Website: apple
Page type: customer-info-address
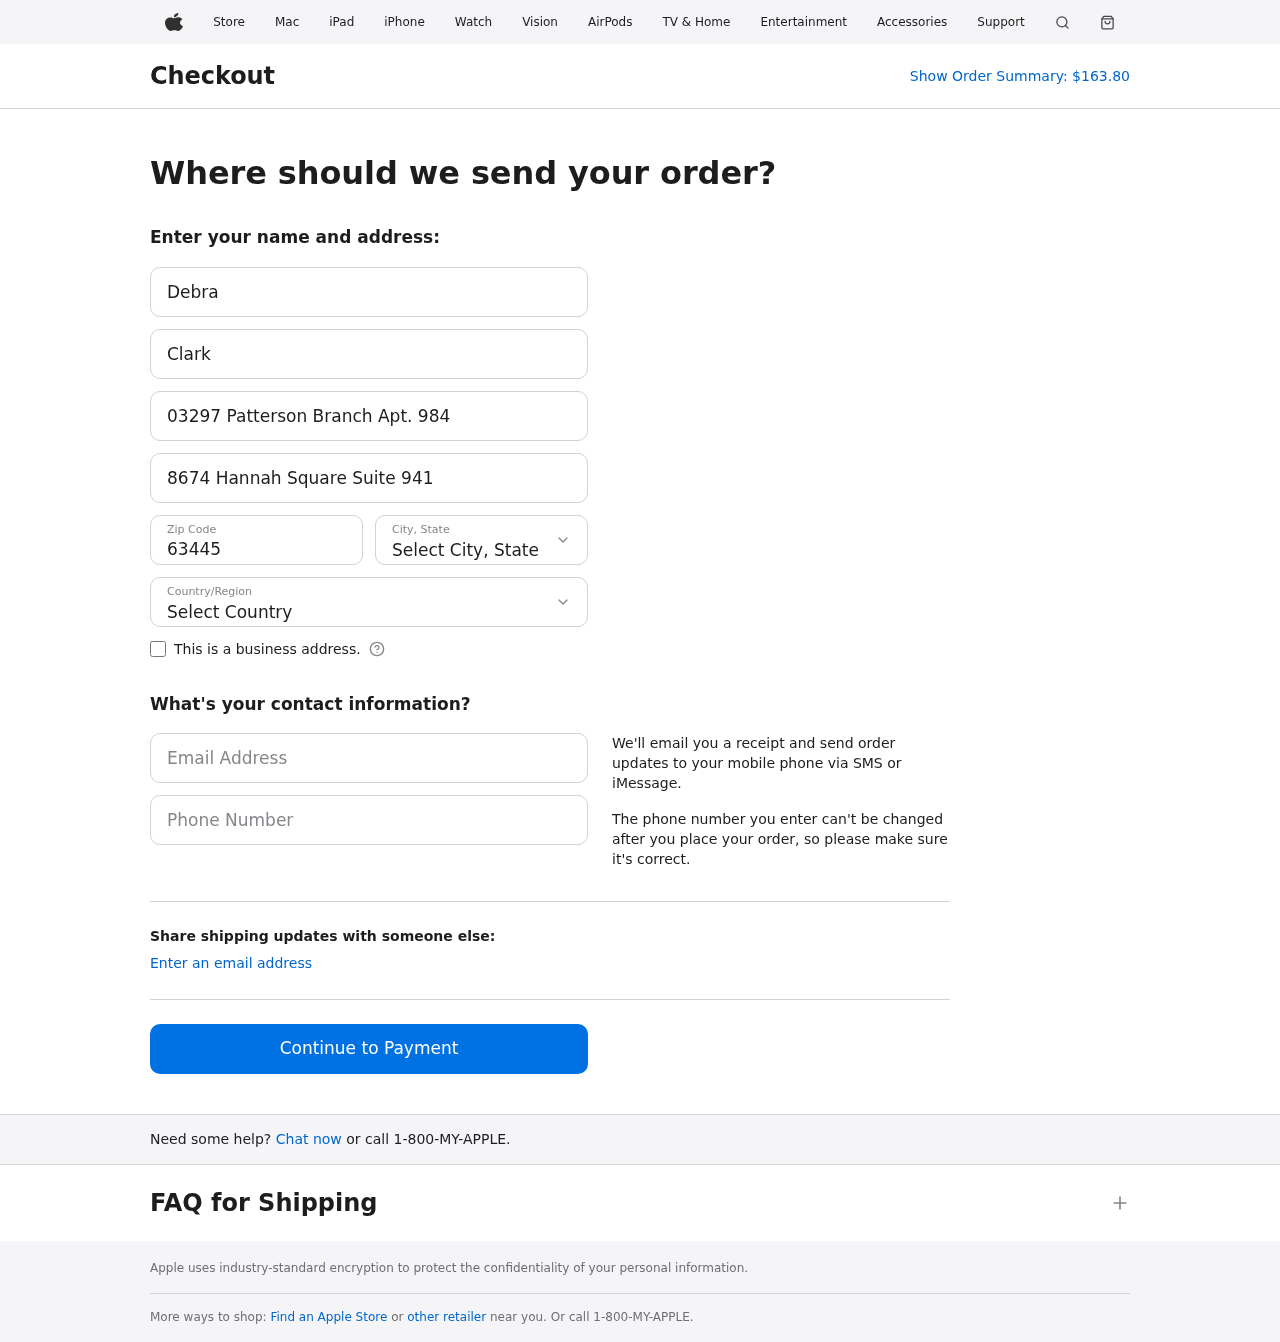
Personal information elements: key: PII_CITY_STATE
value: West Valerieton, SD
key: PII_COUNTRY
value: United States
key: PII_EMAIL
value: dclark@yahoo.com
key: PII_FIRSTNAME
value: Debra
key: PII_LASTNAME
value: Clark
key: PII_PHONE
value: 7015653309
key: PII_POSTCODE
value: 63445
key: PII_STREET
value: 03297 Patterson Branch Apt. 984
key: PII_STREET2
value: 8674 Hannah Square Suite 941
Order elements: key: ORDER_TOTAL
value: $163.80